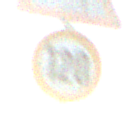
Verkehrszeichen: Geschwindigkeit120
Zusatzzeichen oben: SeitenwindVonRechts
Umgebung: Outdoor, Beach
Tageszeit: SunriseSunset
Wetter: Clear
Licht: Natural
Jahreszeit: NotSpecified
Kontrast: HighContrast